Question: I want to list down IpAddresses of EC2 Instances of a CloudFormation stack using PowerShell. I'm trying the below command but it is not returning IpAddress.
'''
Get-CFNStackResourceList -StackName 'teststack' -LogicalResourceId 'EC2Instance' -region 'eu-west-1'
'''

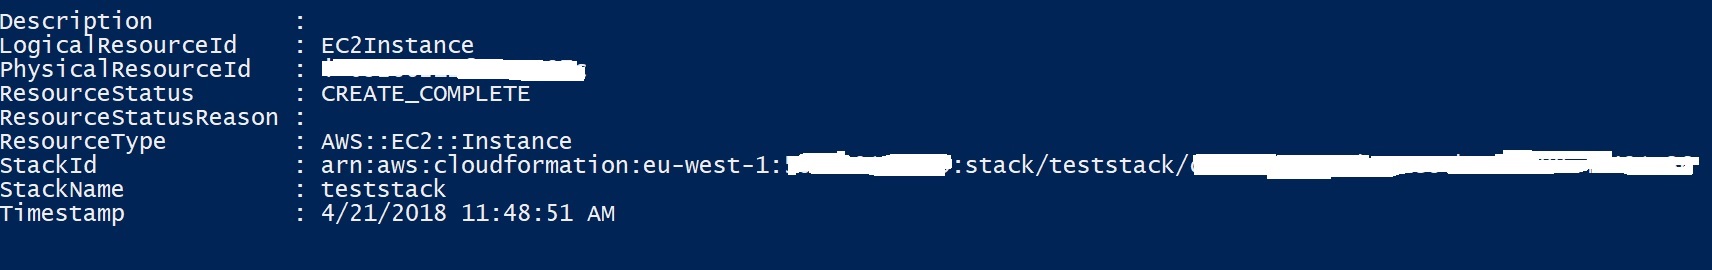
Answer: I suggest to check with
- <URL>
Basic example:
'''
PS C:\> Get-EC2InstanceStatus -InstanceId i-<PHONE>
AvailabilityZone : us-west-2a
Events : {}
InstanceId : i-<PHONE>
InstanceState : Amazon.EC2.Model.InstanceState
Status : Amazon.EC2.Model.InstanceStatusSummary
SystemStatus : Amazon.EC2.Model.InstanceStatusSummary
PS C:\> $status = Get-EC2InstanceStatus -InstanceId i-<PHONE>
PS C:\> $status.InstanceState
Code Name
---- ----
16 running
'''
Then, collect all IPv4 addresses like this:
'''
$EC2Instances = Get-EC2Instance
foreach($instance in $EC2Instances.Instances){
$addresses = "";
foreach($networkInterface in $instance.NetworkInterfaces){
$addresses = $addresses, $networkInterface.PrivateIpAddresses.PrivateIpAddress -join ","
}
"$($instance.InstanceID): $($addresses.Trim(','))"
}
'''
Furthermore, it might be helpful to count the instances like <URL>:
'''
$filterRunning = New-Object Amazon.EC2.Model.Filter -Property @{Name = "instance-state-name"; Value = "running"}
$runningInstances = @(Get-EC2Instance -Filter $filterRunning)
# Count the running instances
$runningInstances.Count
'''
See also: AWS Developer Blog - <URL>